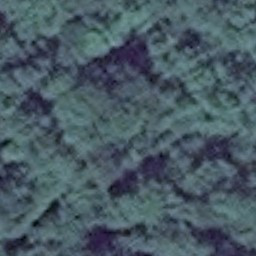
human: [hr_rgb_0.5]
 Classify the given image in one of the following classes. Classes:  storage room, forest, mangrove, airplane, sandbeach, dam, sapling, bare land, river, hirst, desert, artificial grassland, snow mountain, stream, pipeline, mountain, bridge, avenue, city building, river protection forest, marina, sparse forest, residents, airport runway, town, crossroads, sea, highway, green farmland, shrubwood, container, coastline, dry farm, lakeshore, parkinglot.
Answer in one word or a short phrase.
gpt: forest